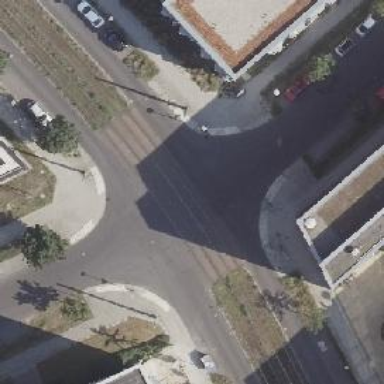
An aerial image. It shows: Uncontrolled tram crossing.